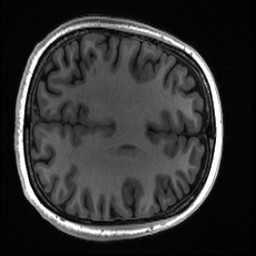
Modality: T1w
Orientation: axial
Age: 18
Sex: female